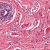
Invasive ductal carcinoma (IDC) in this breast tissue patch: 0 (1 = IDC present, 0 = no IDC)